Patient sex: M
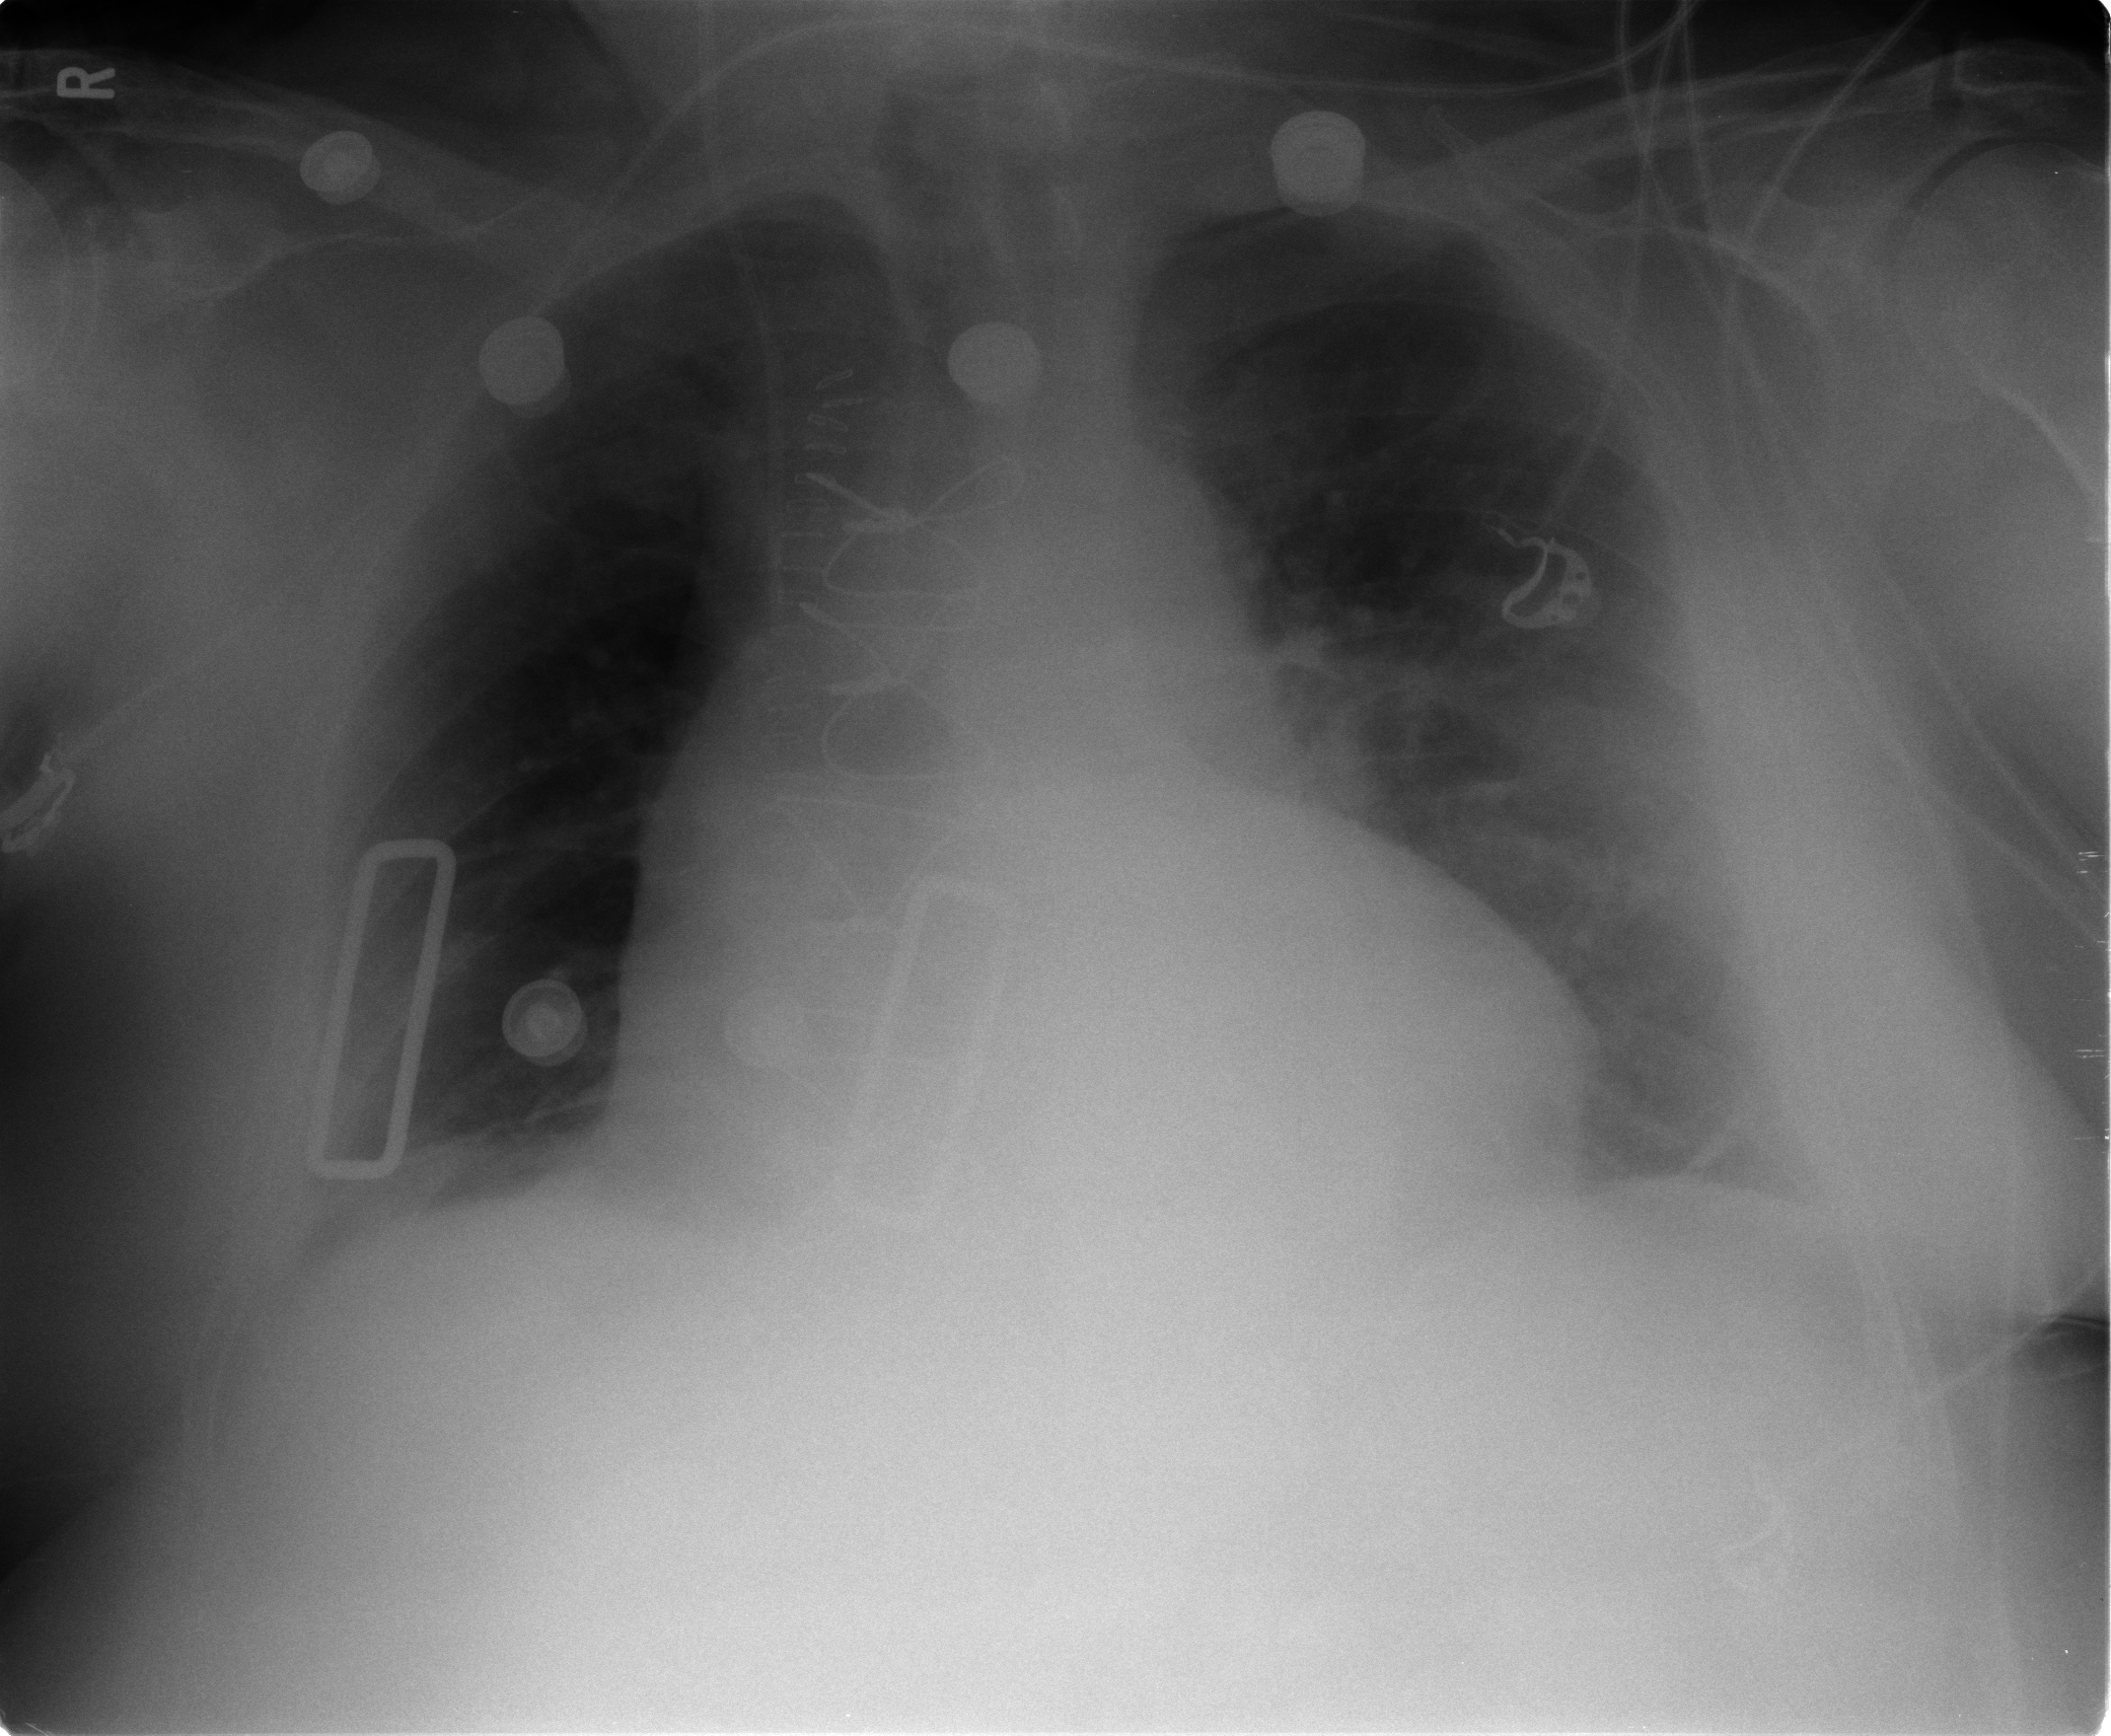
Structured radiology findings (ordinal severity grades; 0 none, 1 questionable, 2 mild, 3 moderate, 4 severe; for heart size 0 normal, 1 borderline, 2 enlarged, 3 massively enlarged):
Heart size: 2
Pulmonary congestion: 2
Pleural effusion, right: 2
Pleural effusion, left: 1
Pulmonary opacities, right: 0
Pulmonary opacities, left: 0
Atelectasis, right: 2
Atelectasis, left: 2